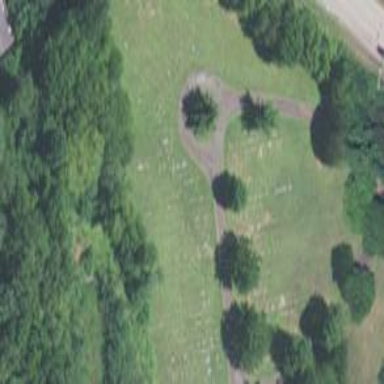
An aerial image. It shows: Cemetery.